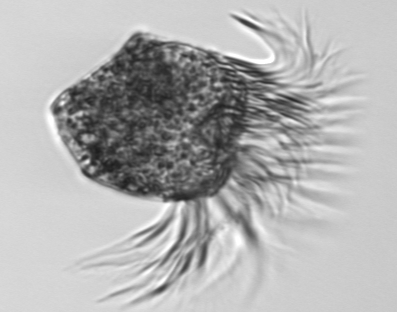
Label: Pelagostrobilidium